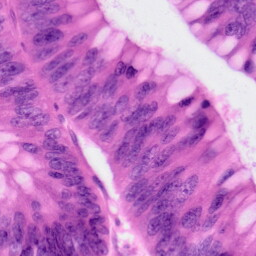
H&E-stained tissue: Colon